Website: home-depot
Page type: payment
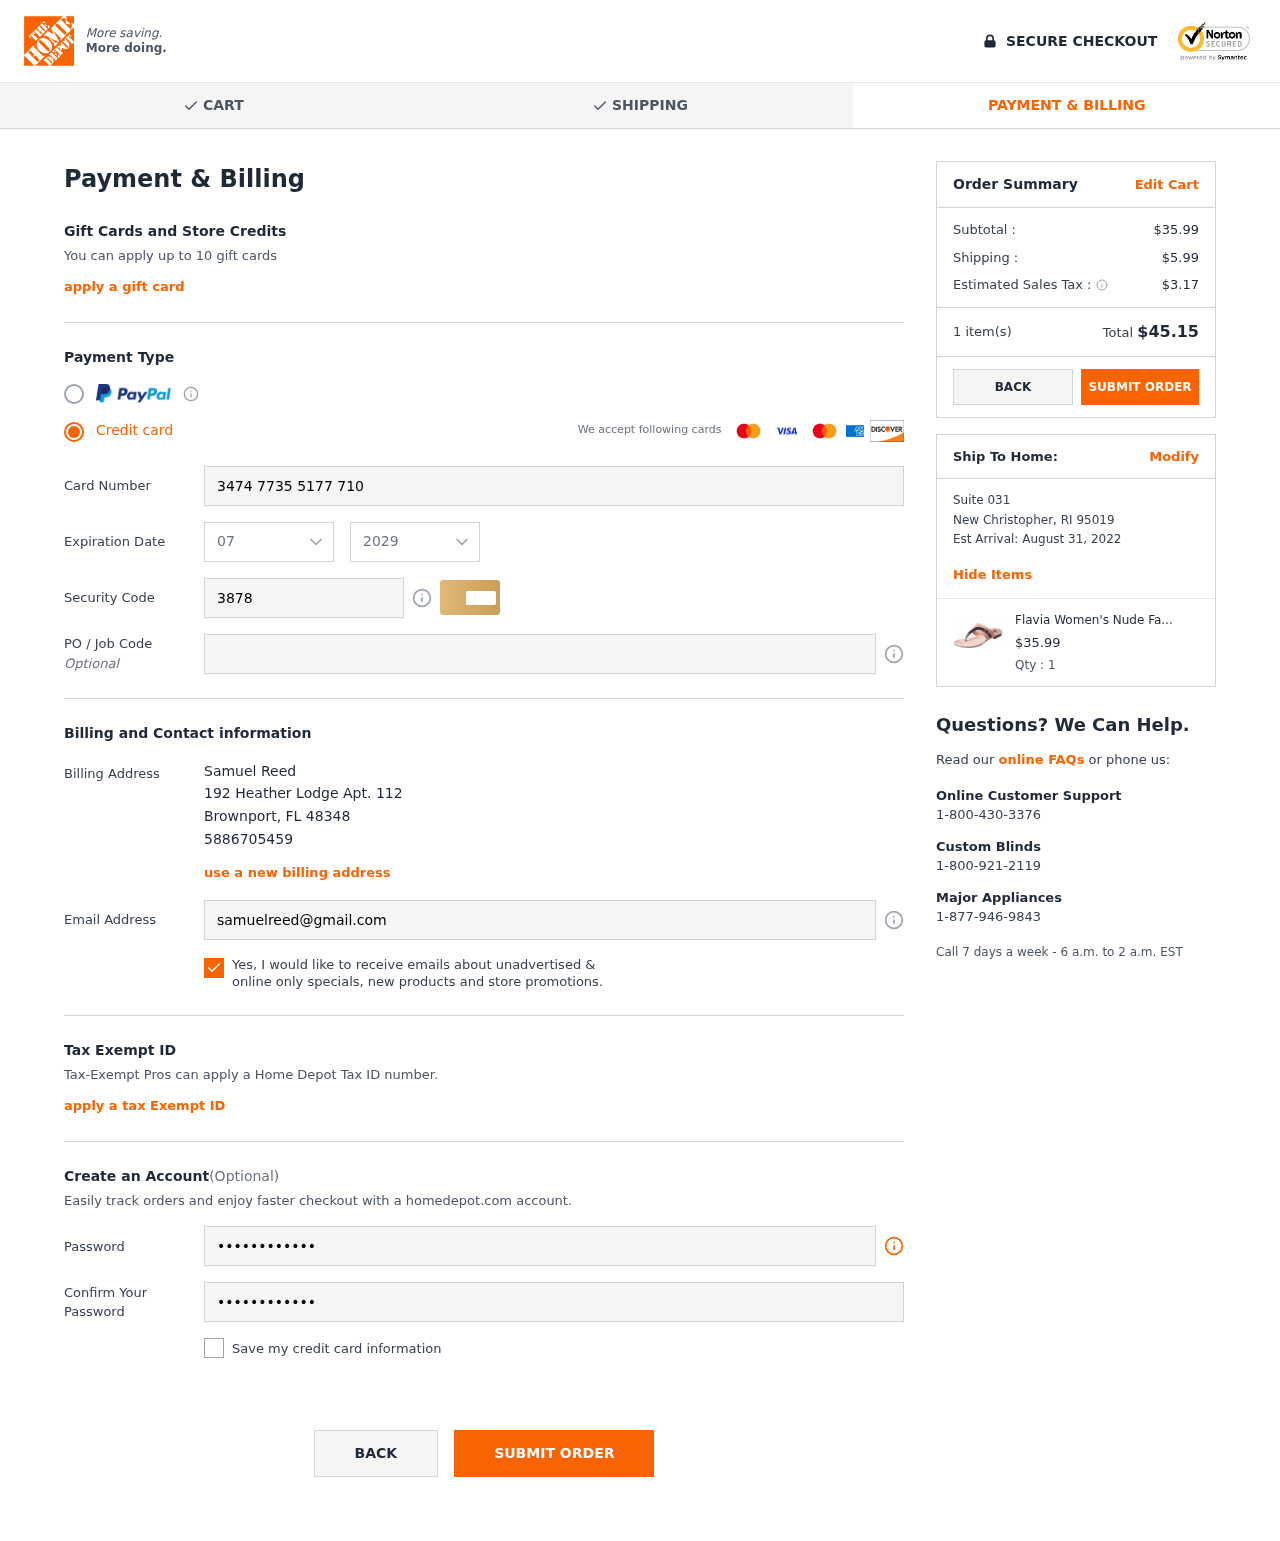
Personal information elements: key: PII_CARD_CVV
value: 3878
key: PII_CARD_EXPIRY_MONTH
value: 07
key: PII_CARD_EXPIRY_YEAR
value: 29
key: PII_CARD_NUMBER
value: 3474 7735 5177 710
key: PII_CITY
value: Brownport
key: PII_CITY2
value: New Christopher
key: PII_EMAIL
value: samuelreed@gmail.com
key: PII_FULLNAME
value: Samuel Reed
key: PII_PHONE
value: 5886705459
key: PII_POSTCODE
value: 48348
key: PII_POSTCODE2
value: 95019
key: PII_STATE_ABBR
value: FL
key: PII_STATE_ABBR2
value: RI
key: PII_STREET
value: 192 Heather Lodge Apt. 112
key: PII_STREET2
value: Suite 031
Product elements: key: PRODUCT1_NAME
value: Flavia Women's Nude Fashion Slippers-8 UK (40 EU) (9 US) (FL/213/NUD)
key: PRODUCT1_PRICE
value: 35.99
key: PRODUCT1_QUANTITY
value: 1
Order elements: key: ORDER_SUBTOTAL
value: $35.99
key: ORDER_SHIPPING_COST
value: $5.99
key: ORDER_TAX
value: $3.17
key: ORDER_NUM_ITEMS
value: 1 item(s)
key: ORDER_TOTAL
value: $45.15
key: ORDER_DELIVERY_DATE
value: August 31, 2022